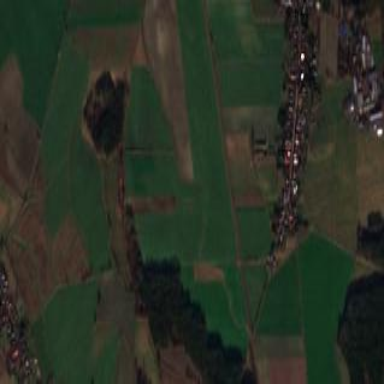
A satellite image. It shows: Picturesque farmland scene.